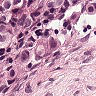
Metastatic tissue present: yes